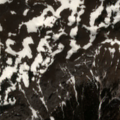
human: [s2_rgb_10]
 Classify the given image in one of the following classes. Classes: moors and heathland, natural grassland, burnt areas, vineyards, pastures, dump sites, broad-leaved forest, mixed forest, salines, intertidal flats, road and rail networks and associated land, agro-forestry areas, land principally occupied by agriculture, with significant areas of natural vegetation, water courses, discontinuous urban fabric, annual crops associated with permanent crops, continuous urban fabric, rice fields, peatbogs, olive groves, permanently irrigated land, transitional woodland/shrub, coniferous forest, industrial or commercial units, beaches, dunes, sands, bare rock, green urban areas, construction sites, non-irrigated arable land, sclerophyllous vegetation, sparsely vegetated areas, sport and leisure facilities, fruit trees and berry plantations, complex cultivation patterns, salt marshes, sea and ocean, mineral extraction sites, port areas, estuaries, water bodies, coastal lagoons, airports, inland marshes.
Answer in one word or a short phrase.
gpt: coniferous forest, mixed forest, moors and heathland, sparsely vegetated areas